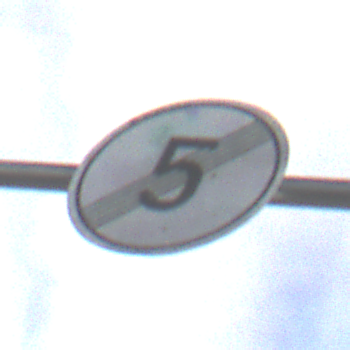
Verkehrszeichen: EndeGeschwindigkeit5
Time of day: SunriseSunset
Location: Outdoor (Nature)
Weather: PartlyCloudy
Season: NotSpecified
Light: Natural